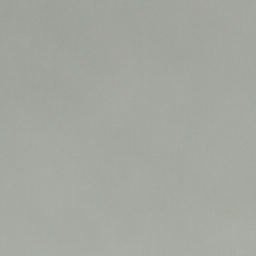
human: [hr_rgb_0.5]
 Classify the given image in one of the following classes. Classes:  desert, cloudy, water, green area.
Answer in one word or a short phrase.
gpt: cloudy